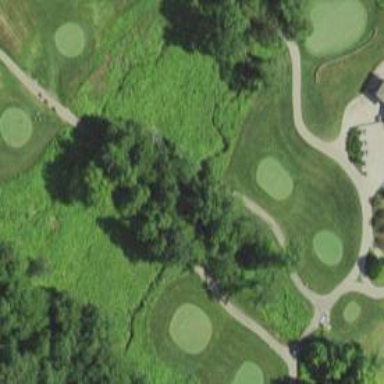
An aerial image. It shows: Path used for both walking and golf.